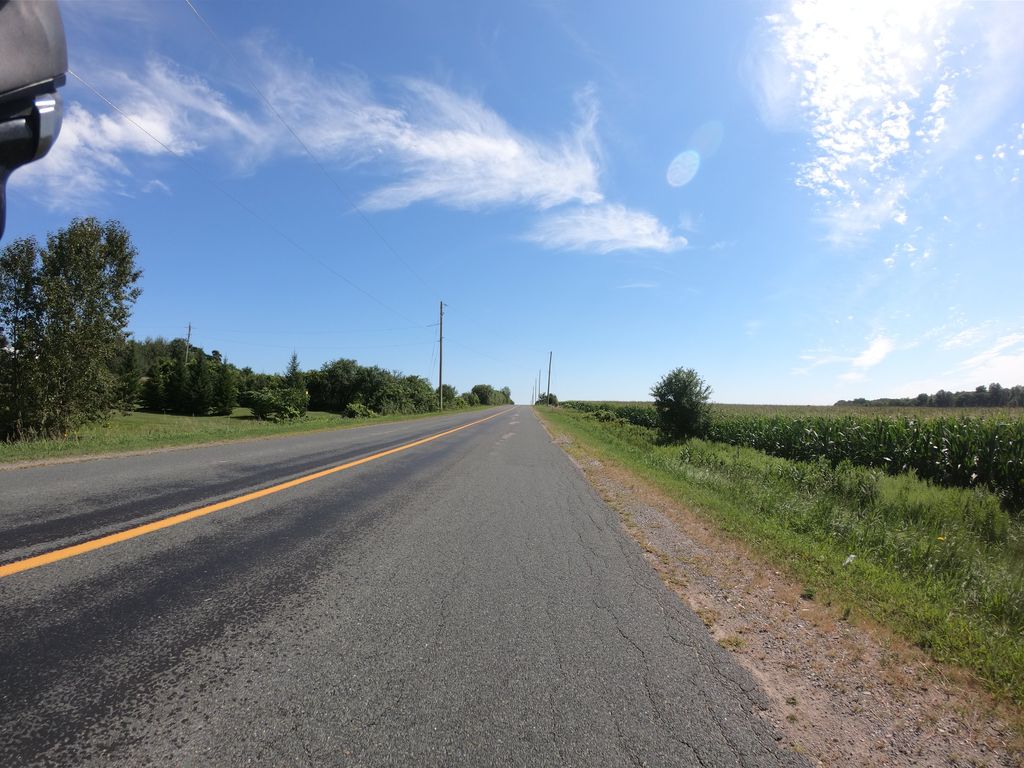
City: kitchener-waterloo